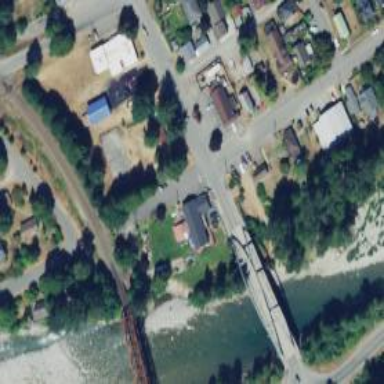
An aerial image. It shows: Residential road crossing over bridge with arch structure.